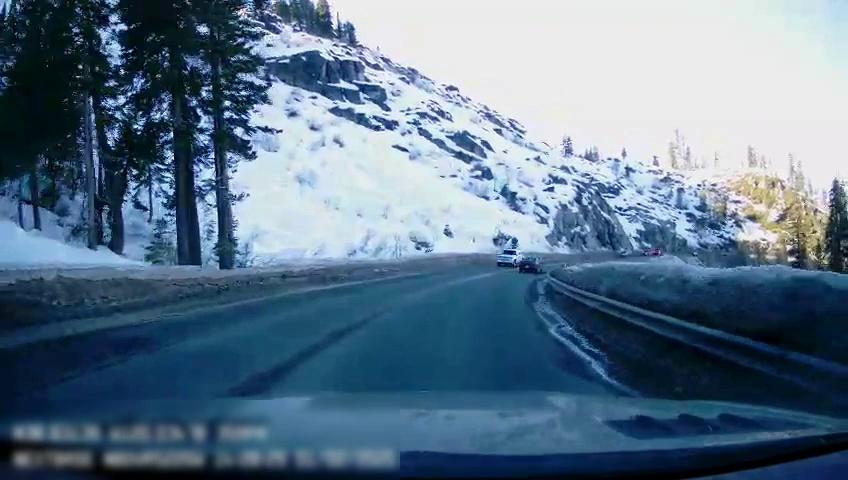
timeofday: Day
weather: Sunny
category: Drivable Space
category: Vehicles | SUV
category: Vehicles | Car
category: Vehicles | Car
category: Lanes | Opposite Lane
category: Lanes | Current Lane
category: Lanes | Opposite Lane
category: Lanes | Current Lane